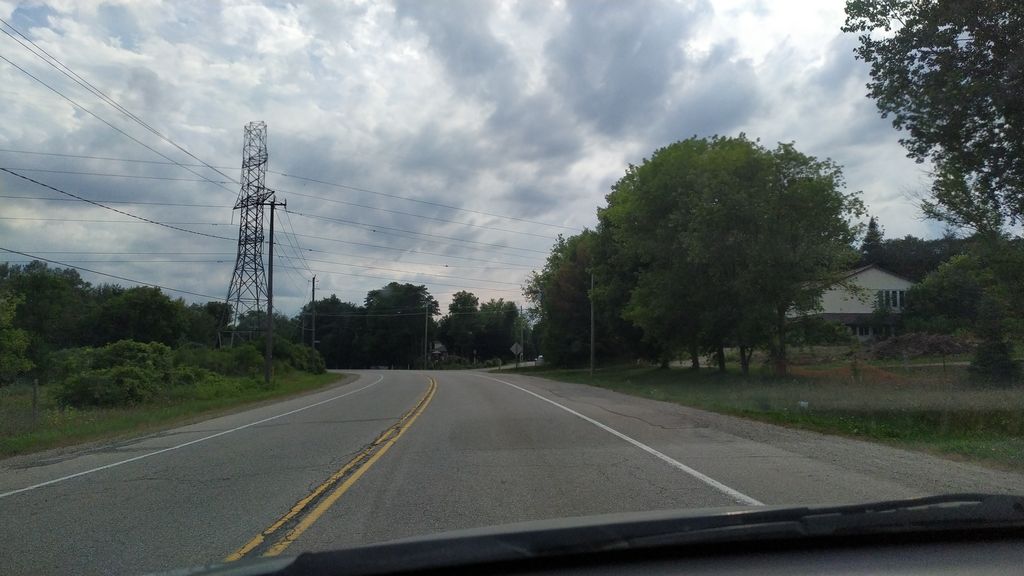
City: kitchener-waterloo